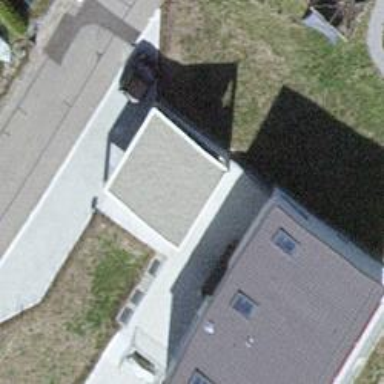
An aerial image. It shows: Garage.